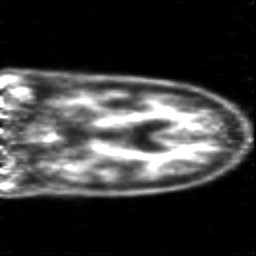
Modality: PET
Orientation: coronal
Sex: male
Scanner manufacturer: siemens